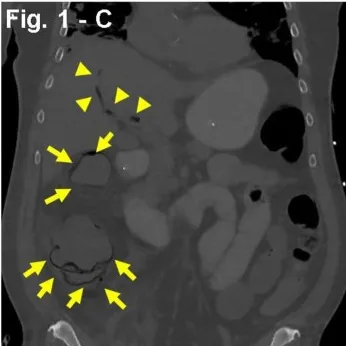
(A-D) Case presentation of 65-year-old male patient with COVID-19, 5 days after tocilizumab (TCZ), non-contrast abdominal CT. Coronal.
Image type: radiology (ct)